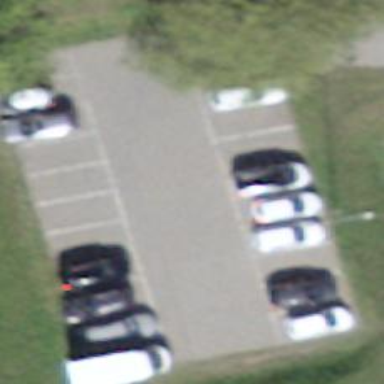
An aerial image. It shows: Parking area with surface.